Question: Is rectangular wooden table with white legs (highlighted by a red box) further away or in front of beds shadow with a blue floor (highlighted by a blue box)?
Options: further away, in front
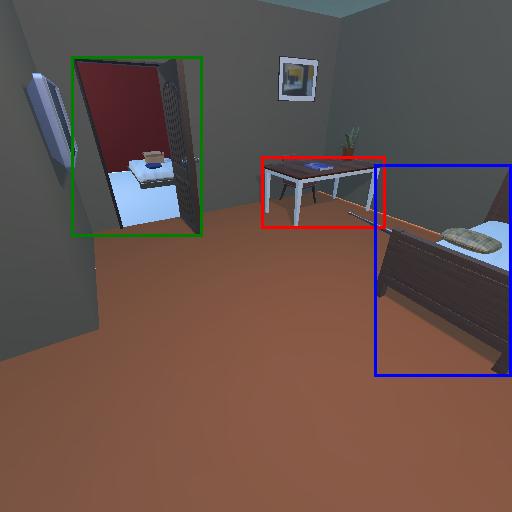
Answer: further away